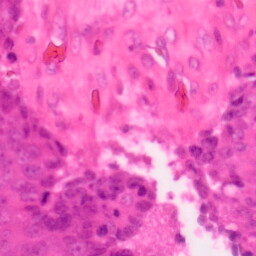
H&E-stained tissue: Colon